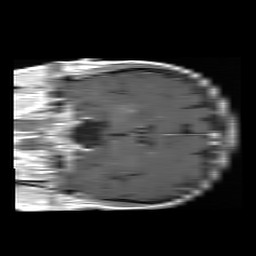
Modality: T1w
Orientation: coronal
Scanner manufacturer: ge
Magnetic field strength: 1.5 T
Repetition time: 0.665 s
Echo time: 0.008864 s